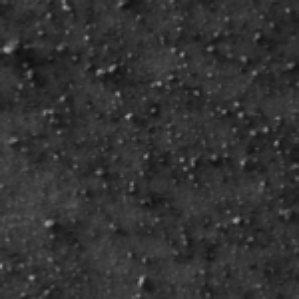
Label: frost